Question: I'm having a bit of trouble with some CSS, and am seeking some help from this wonderful community.
I am trying to build a layout containing the following elements:
1) A header area
2) A footer area
3) A left hand pane
4) A content area
I have come up with the following CSS, but I do not believe this is the best way of doing what I need.
Please find below an image of what I am looking for, with all the details. Additionally, below is my current CSS and html.
CSS:
'''
* {
margin: 0;
}
html, body {
height: 100%;
overflow: hidden;
}
#wrapper {
min-height: 100%;
height: auto !important;
height: 100%;
margin: 0 auto -100px;
}
#leftbar {
float: left;
width: 350px;
background-color: #EAEAEA;
height: 100%;
position: absolute;
z-index: -1;
}
#rightbar {
}
#footer {
height: 100px;
}
#header {
height: 100px;
}
'''
HTML:
'''
<div id="wrapper">
<div id="header"> </div>
<div id="content">
<div id="leftbar"> </div>
<div id="rightbar"> </div>
</div>
</div>
<div id="footer"> </div>
'''
Desired layout:

Please note that although I don't mind using jQuery and javascript to accomplish this, I'd like to avoid it.
Any help will be greatly appreciated.
Thanks!
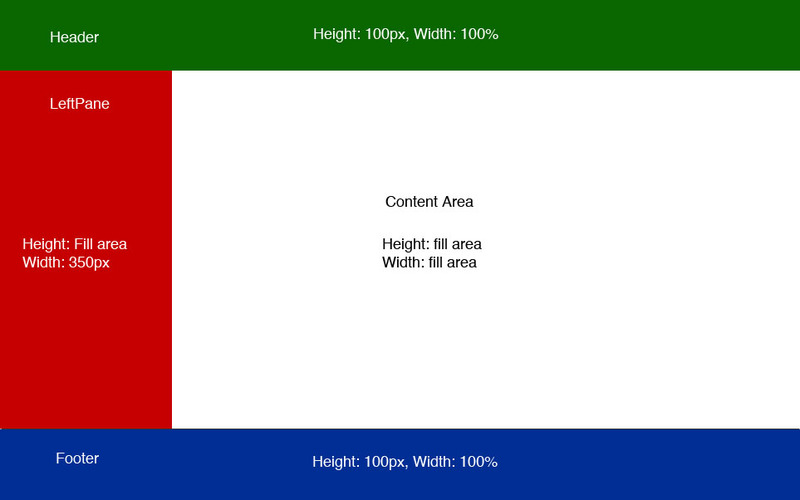
Answer: Does <URL> meet your requirements? I couldn't quite tell whether you wanted the footer to always be at the bottom of the page or not.
---
### Update
<URL> has the footer always at the bottom.